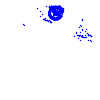
Particle: electron